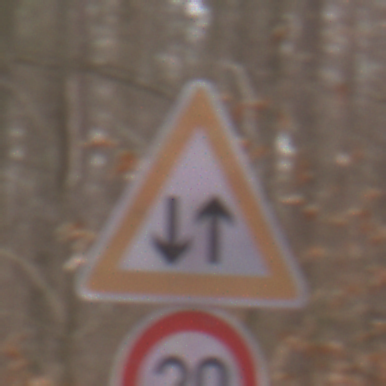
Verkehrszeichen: Gegenverkehr
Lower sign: Geschwindigkeit20
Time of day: Midday
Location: Outdoor (Nature)
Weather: Overcast
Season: Autumn
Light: Natural